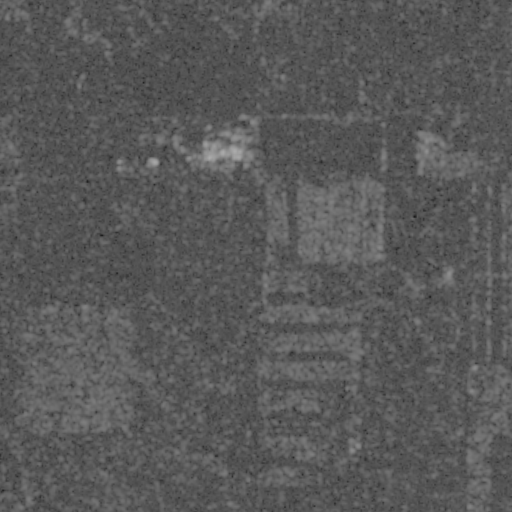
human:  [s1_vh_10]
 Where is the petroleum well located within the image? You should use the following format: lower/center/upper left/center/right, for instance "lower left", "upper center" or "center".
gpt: The petroleum well is located in the lower right of the image.
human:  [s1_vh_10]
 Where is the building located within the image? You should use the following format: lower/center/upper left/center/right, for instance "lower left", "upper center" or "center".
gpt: The building is located in the lower right of the image.
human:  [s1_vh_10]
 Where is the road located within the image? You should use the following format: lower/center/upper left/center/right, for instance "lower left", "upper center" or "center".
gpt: There is no road in the image.

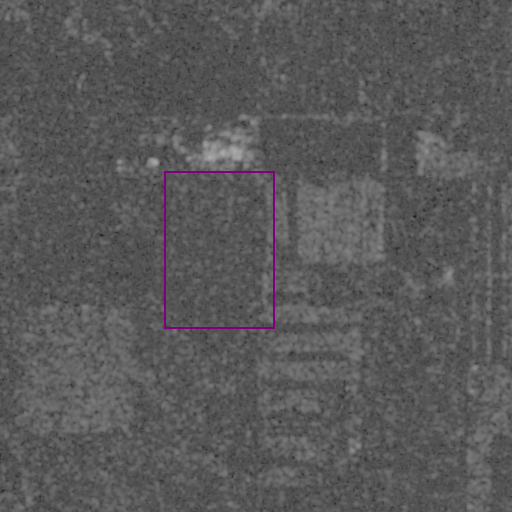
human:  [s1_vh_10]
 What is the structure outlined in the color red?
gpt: There is no red outline.
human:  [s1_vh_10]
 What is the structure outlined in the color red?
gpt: There is no structure outlined in red.